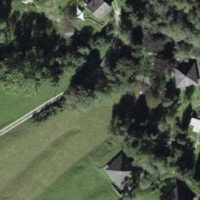
EUNIS habitat code: 44
Species observed at this site:
Primula veris